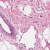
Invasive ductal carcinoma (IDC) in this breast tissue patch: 0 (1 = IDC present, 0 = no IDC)